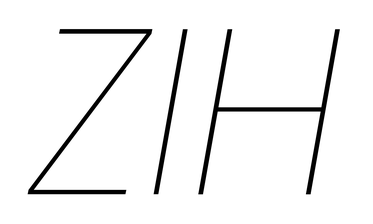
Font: Poppins-ThinItalic